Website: home-depot
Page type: billing-address
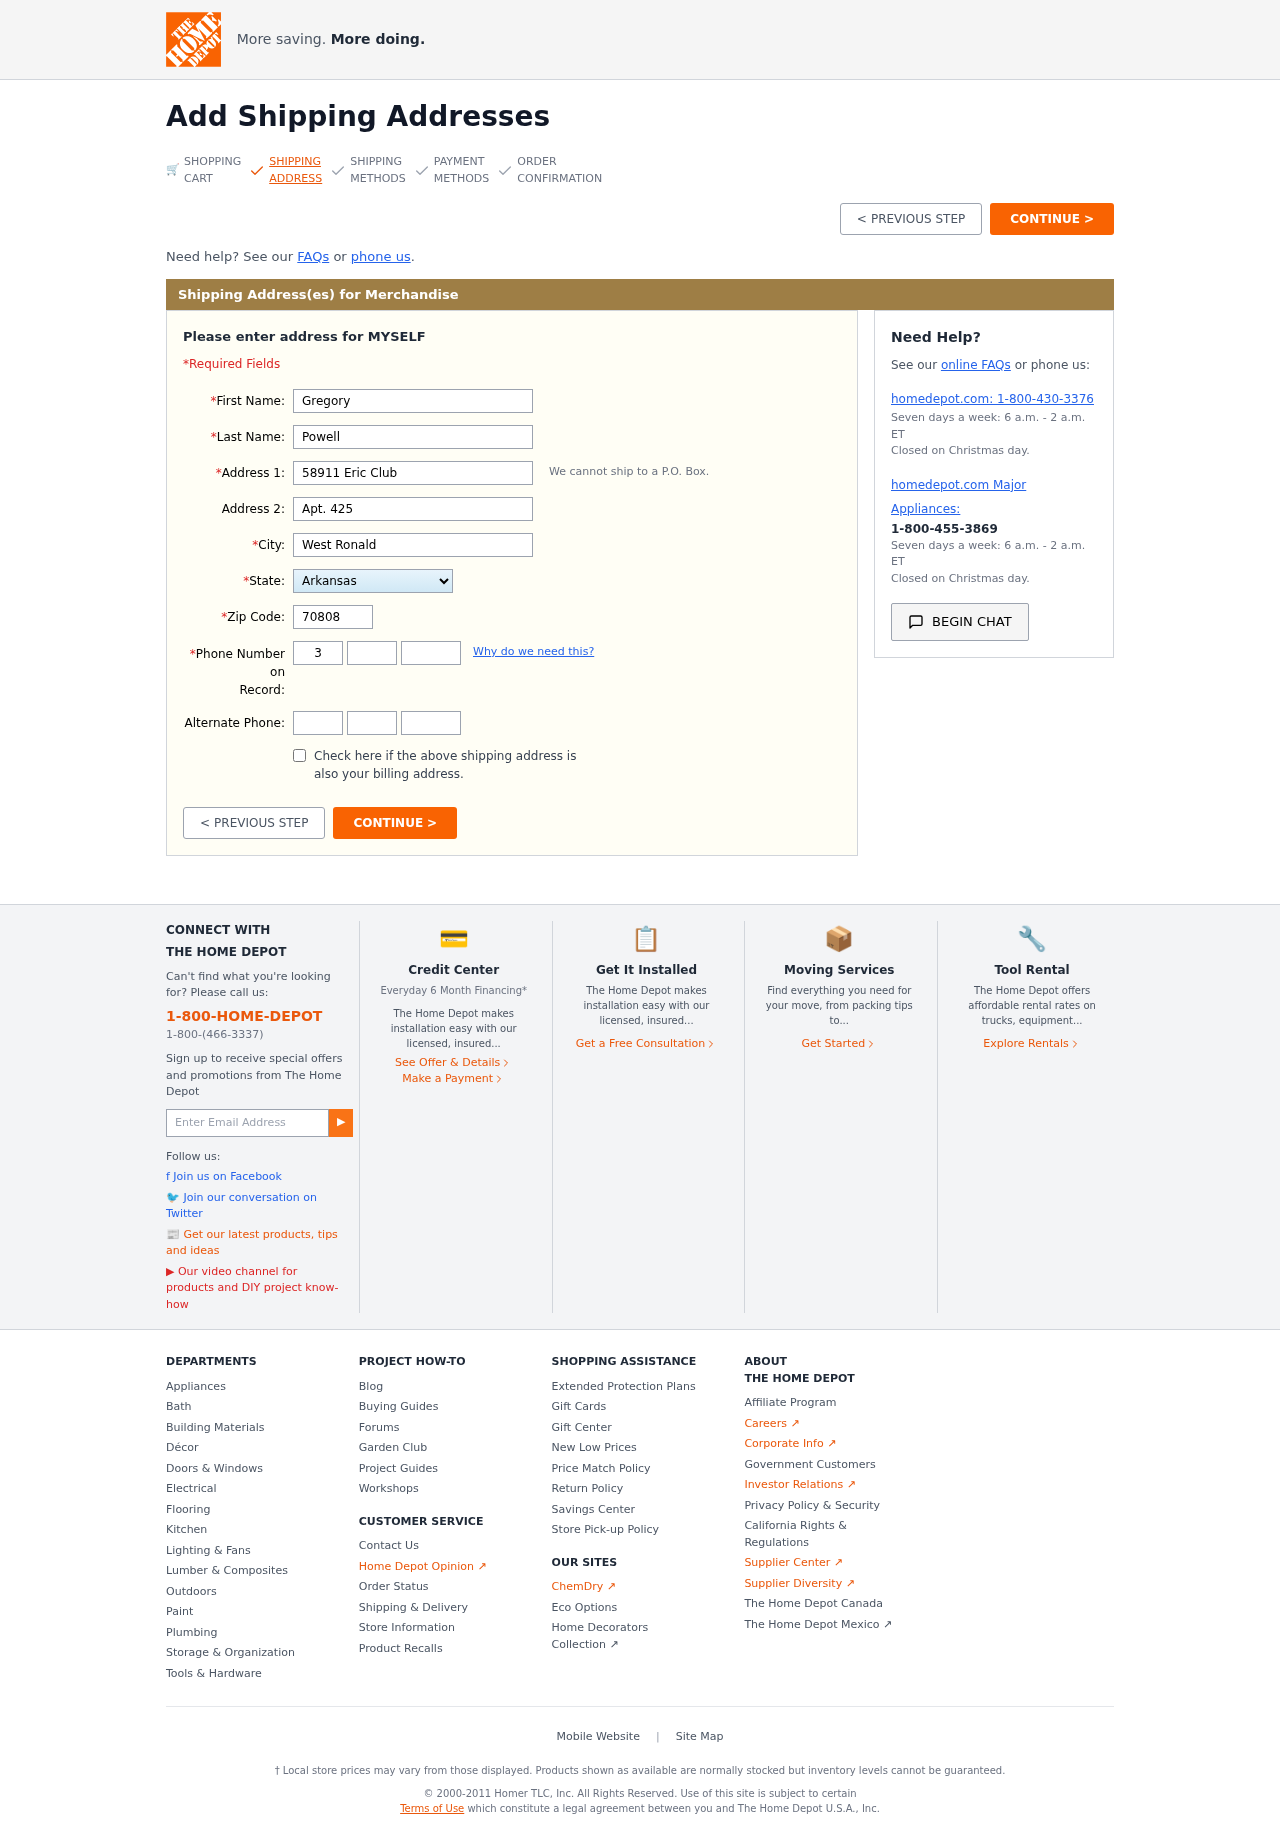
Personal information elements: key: PII_STATE
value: Arkansas
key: PII_FIRSTNAME
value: Gregory
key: PII_LASTNAME
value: Powell
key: PII_STREET
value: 58911 Eric Club
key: PII_STREET2
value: Apt. 425
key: PII_CITY
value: West Ronald
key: PII_POSTCODE
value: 70808
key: PII_PHONE_AREA
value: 302
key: PII_PHONE_PREFIX
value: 750
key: PII_PHONE_LINE
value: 7194